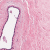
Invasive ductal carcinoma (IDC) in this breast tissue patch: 0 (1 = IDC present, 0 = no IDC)